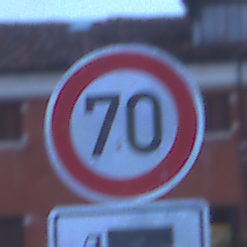
Verkehrszeichen: Geschwindigkeit70
Zusatzzeichen unten: MehrspurigeFahrzeuge2
Umgebung: Outdoor, Urban
Tageszeit: Dawn
Wetter: PartlyCloudy
Licht: Natural
Jahreszeit: NotSpecified
Kontrast: LowContrast